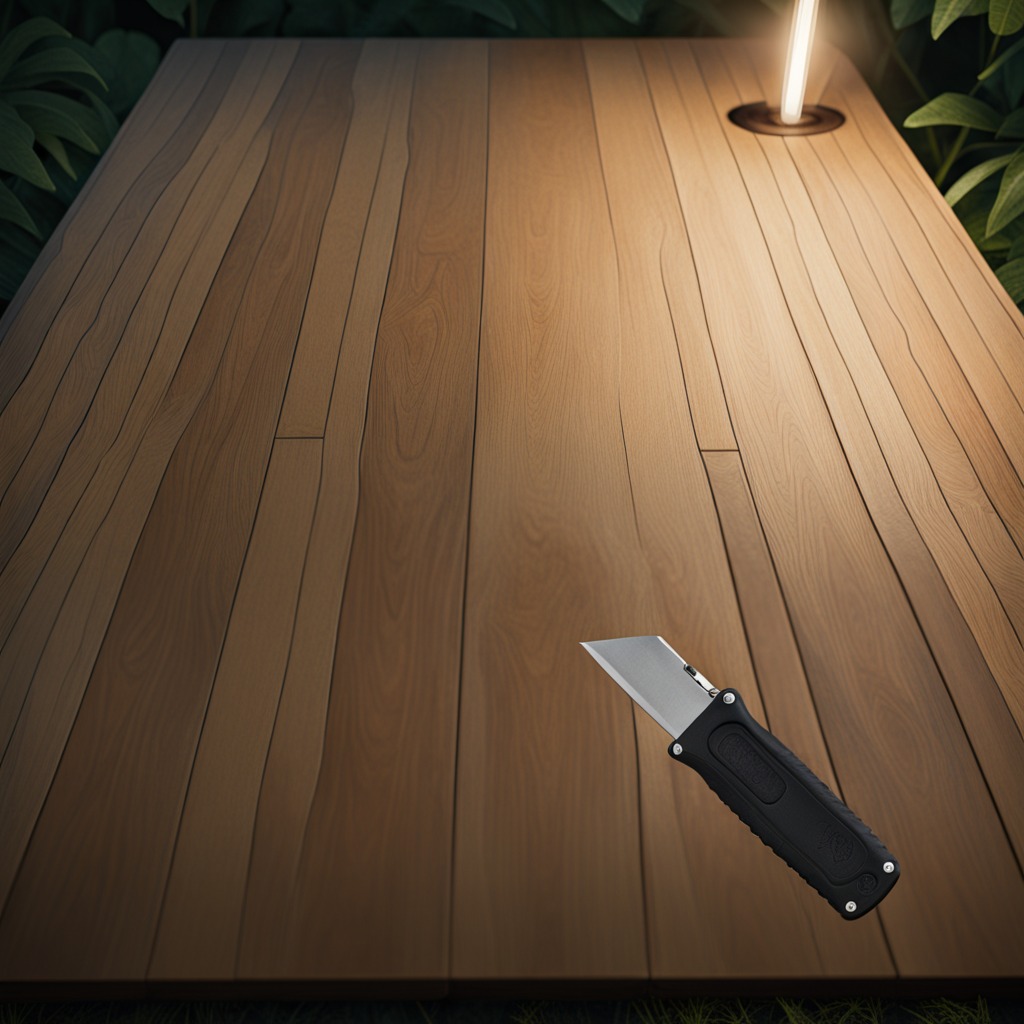
A utility knife is lying on a wooden table inside a jungle field workshop tent at night.